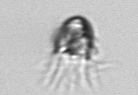
Label: Balanion